Interaction volume radius: 5 \u00c5
Interaction volume height: 20 \u00c5
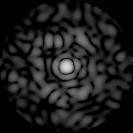
Disorder parameter: 0.8439